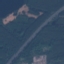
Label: Highway